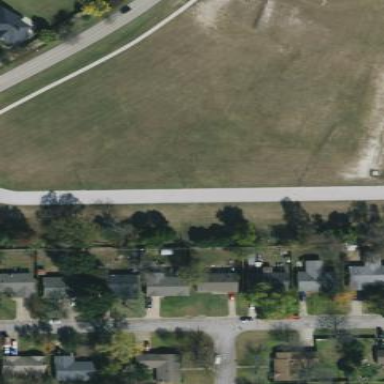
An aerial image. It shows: Grassy plot in zoning area.